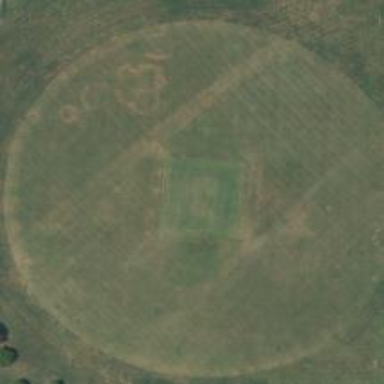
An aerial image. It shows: Grass pitch designated for cricket.